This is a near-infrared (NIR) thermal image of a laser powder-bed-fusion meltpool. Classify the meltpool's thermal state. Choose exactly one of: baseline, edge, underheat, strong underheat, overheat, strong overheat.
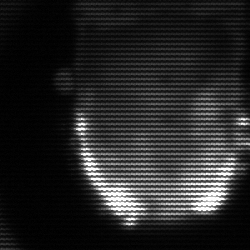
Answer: baseline